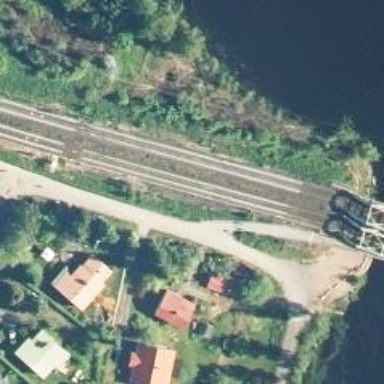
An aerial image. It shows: Railway signal.